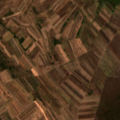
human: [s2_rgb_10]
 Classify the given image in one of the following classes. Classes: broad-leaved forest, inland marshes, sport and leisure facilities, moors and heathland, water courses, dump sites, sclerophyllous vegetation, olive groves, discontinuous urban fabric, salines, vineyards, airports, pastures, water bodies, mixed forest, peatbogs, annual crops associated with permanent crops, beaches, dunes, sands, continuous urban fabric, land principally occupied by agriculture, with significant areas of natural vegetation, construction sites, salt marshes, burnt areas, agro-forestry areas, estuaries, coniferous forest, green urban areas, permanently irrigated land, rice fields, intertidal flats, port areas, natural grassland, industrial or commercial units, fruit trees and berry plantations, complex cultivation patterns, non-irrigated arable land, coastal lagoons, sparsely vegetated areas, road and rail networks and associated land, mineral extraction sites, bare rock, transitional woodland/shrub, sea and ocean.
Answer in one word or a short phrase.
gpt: non-irrigated arable land, fruit trees and berry plantations, complex cultivation patterns